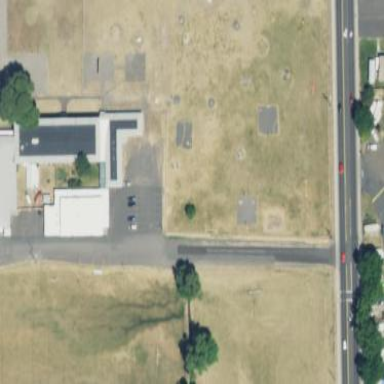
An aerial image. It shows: School building.